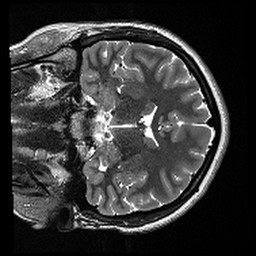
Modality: T2w
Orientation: coronal
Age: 24
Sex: female
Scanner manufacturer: siemens
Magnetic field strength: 3 T
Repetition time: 13.15 s
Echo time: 0.082 s